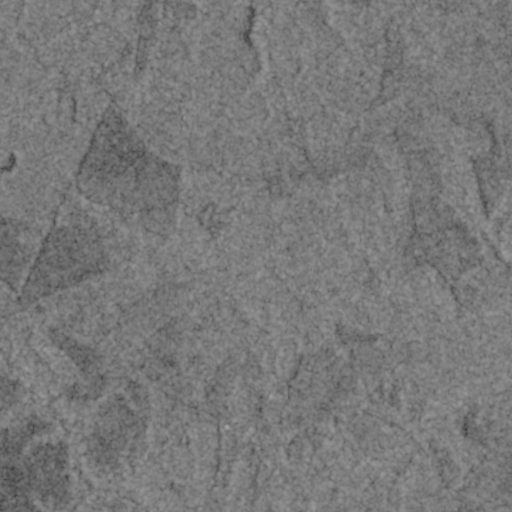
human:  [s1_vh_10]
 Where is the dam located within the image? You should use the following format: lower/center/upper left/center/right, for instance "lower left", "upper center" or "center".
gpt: The dam is located in the upper left of the image.
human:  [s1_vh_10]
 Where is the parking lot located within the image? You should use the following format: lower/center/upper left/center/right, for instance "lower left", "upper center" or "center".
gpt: The parking lot is located in the upper center of the image.
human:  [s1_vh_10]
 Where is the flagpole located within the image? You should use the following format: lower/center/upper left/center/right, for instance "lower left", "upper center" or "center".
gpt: The flagpole is located in the upper center of the image.
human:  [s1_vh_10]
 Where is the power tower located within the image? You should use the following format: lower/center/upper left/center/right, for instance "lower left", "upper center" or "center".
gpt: There is no power tower in the image.

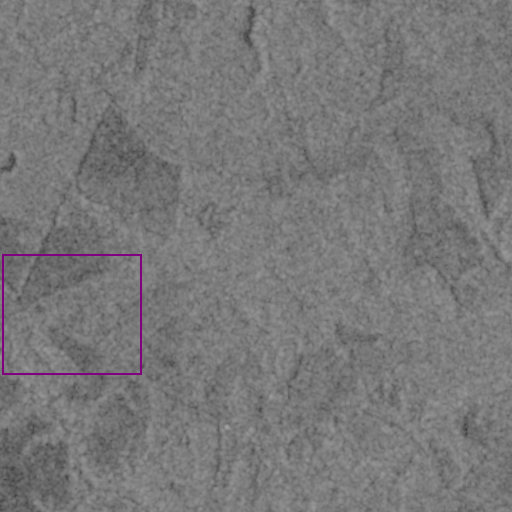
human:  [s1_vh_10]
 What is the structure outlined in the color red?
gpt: There is no red outline.
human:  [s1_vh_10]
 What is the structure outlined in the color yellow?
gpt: There is no structure outlined in yellow.